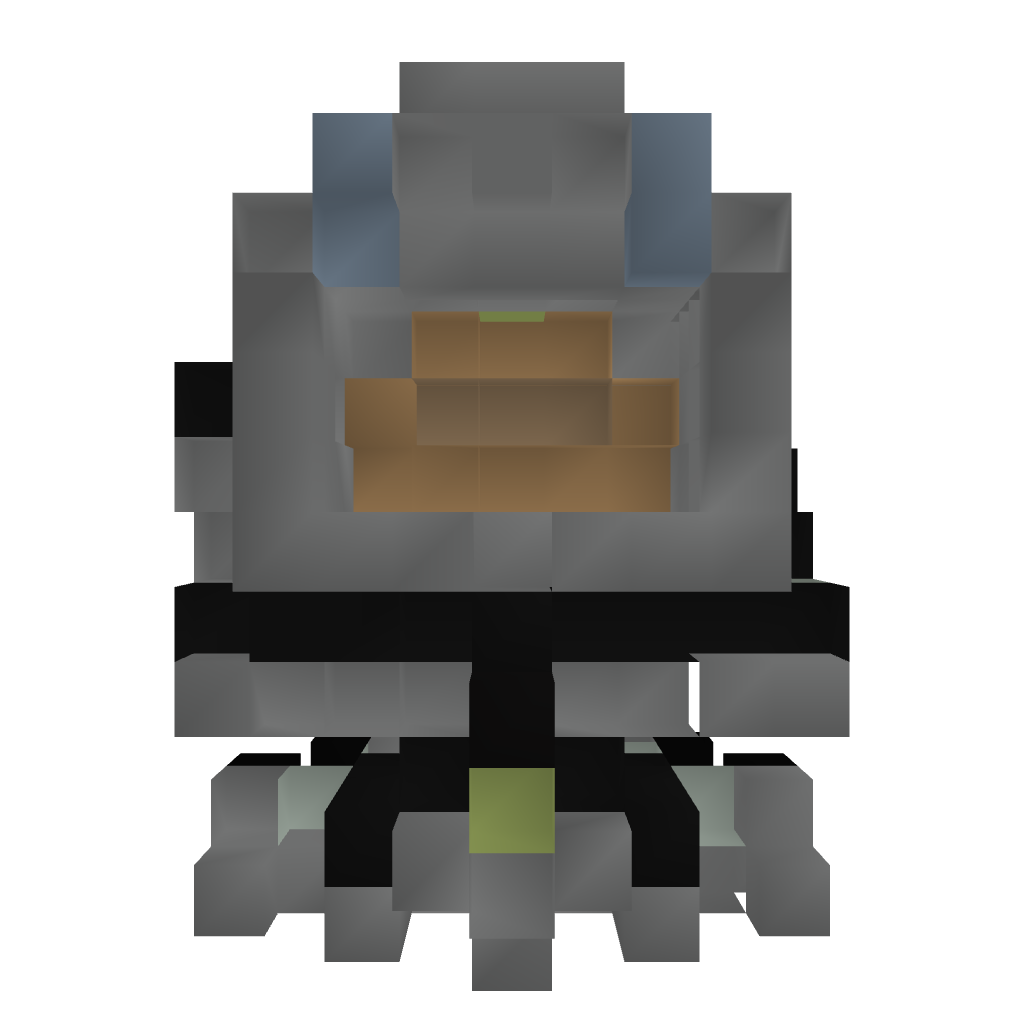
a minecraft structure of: commandblock based redstone door (5 by 3 pistons)